Aerial crown-view tile of a tropical tree (Barro Colorado Island, Panama), acquired 20240716:
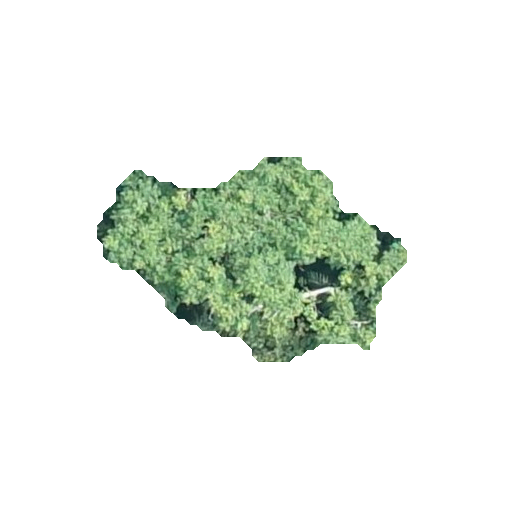
Species: Protium stevensonii
GBIF accepted scientific name: Tetragastris panamensis
Crown area: 62.979 m²